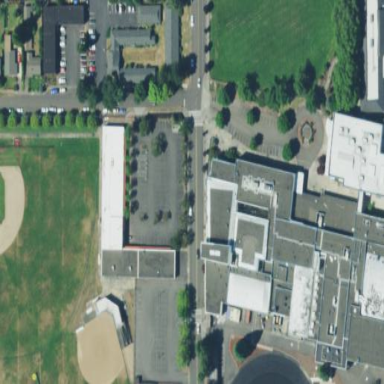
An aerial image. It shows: School building.